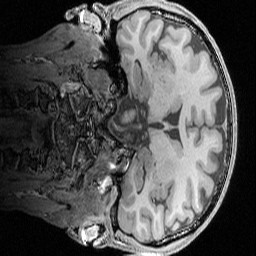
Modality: T1w
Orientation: coronal
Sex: male
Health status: ill
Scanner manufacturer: siemens
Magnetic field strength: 3 T
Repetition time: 1.57 s
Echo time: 0.00342 s